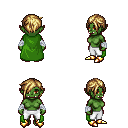
a pixel art fantasy rpg character, female body template, orc, green skin, green cape, white pants, blonde pixie cut hairstyle, white cloth bandages, gold boots, four views (front, back, left, right), 2x2 character sprite sheet, small pixel art, hard edges, no anti-aliasing